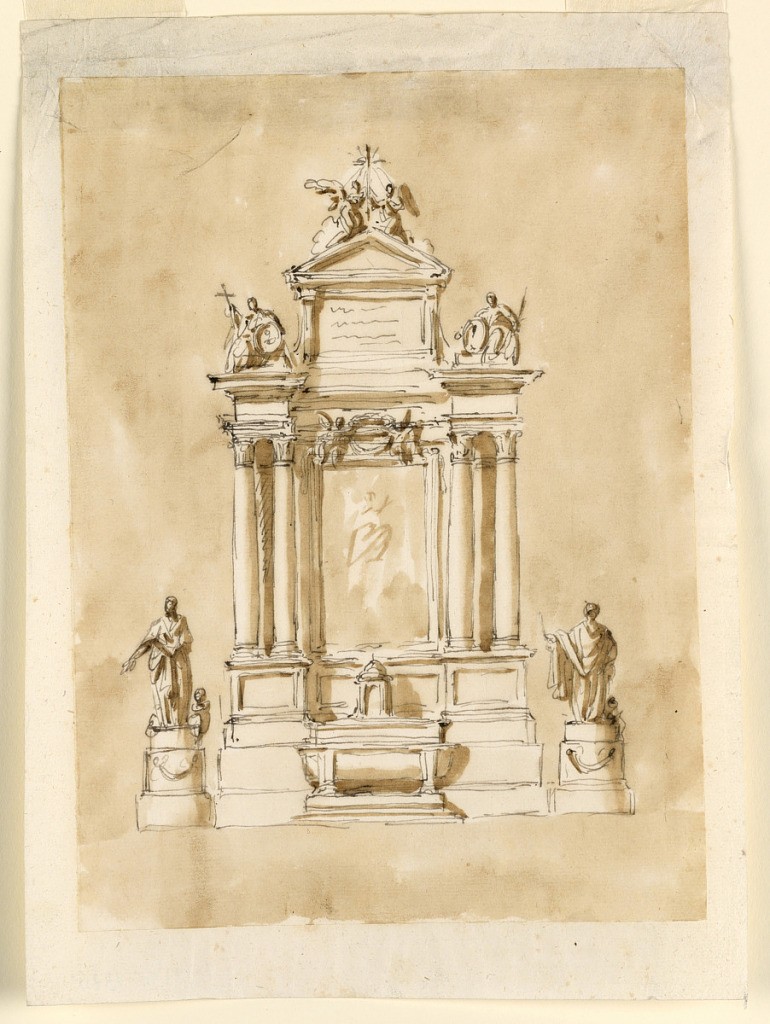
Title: Design for a Main Altar
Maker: Giuseppe Barberi, Italian, 1746–1809
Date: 1746-1809
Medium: Pen and brown ink, brush and brown wash on lined off-white laid paper
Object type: Drawing
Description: In the center of the retable is a picture, probably of the ascending Virgin. On top of it and in front of the entablature are two angels supporting a wreath. On either side are two projecting columns. Above the entablature are laterally statues of sitting women supporting a medallion. The left one is supporting also a cross. In the center is a tablet with an inscription and on to p a triangular pediment with above two kneeling angels beside a cross. The mensa has the shape of a tub sarcophagus, with two supports. The tabernacle stands upon the furniture and in front of the central panel of the zone with the pedestals. Laterally stand upon tripartite circular pedestals, having a festoon in the central part, a statue of a saint, with an angel sitting beside. Colored background.